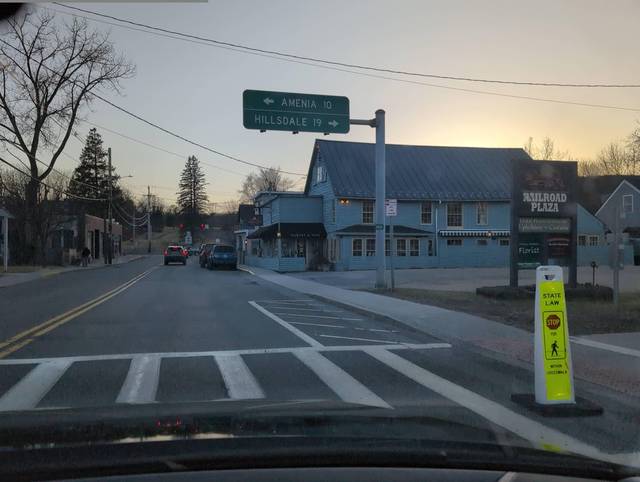
Region: United States
Coordinates: 41.953, -73.512